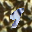
Label: 9